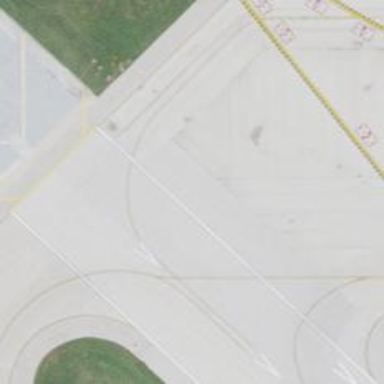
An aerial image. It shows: View of taxiway at the airport.